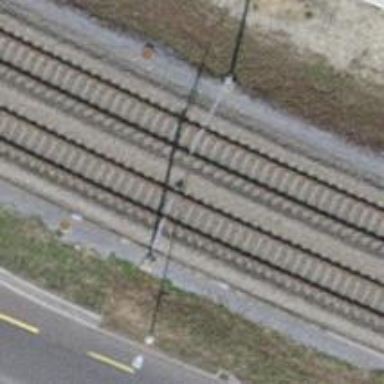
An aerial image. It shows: Solitary milestone along the railway.